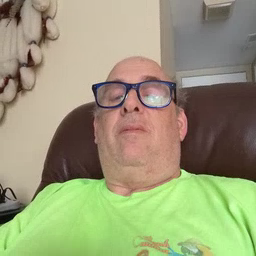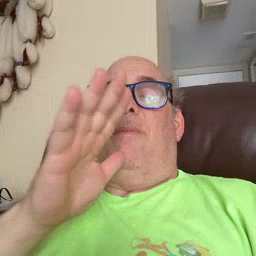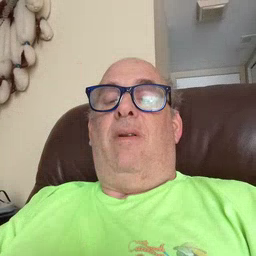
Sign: mom